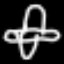
Label: airplane